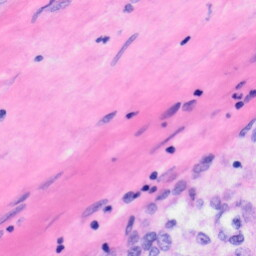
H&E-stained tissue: Liver